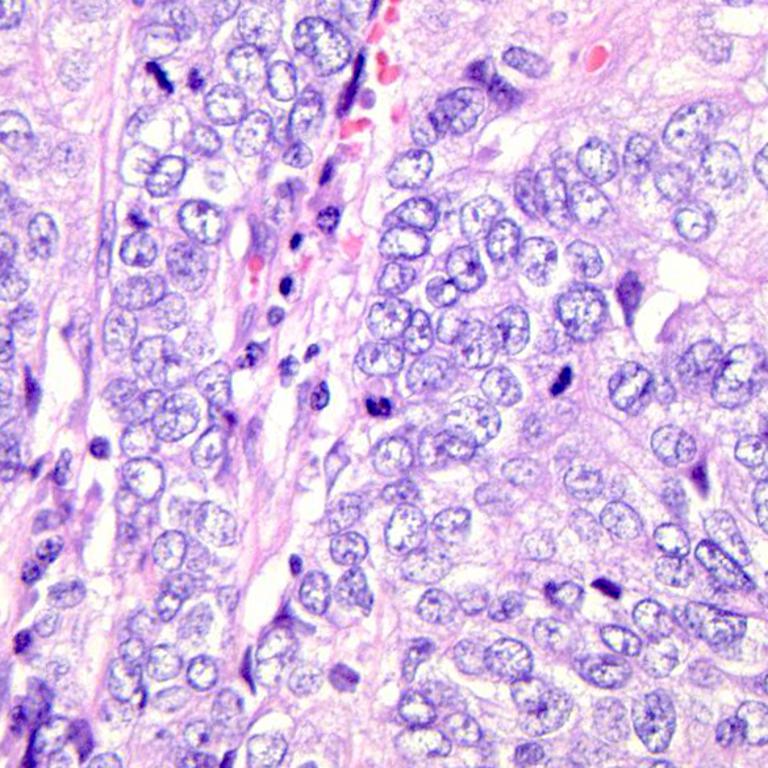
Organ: colon
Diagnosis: adenocarcinomas